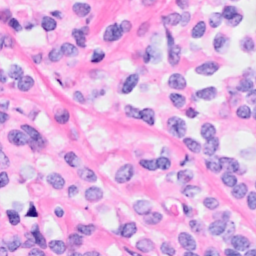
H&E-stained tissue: Breast